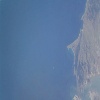
Label: water